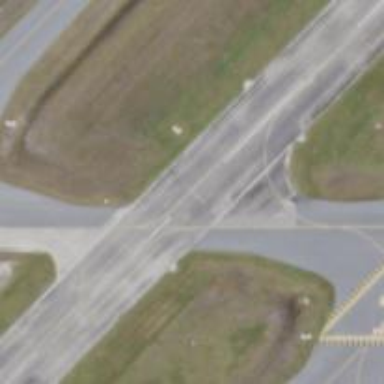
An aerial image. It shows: Image of taxiway at airport.